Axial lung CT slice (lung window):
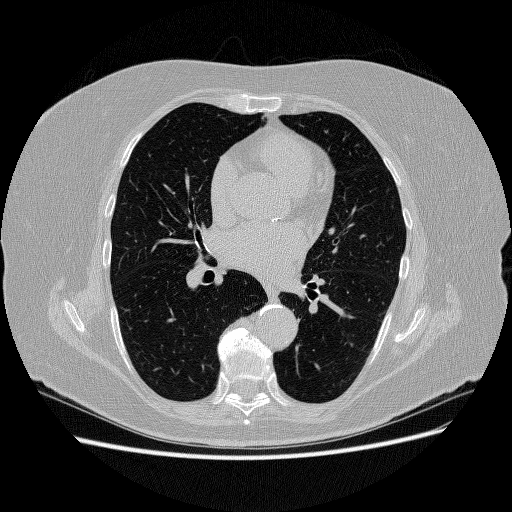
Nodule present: no